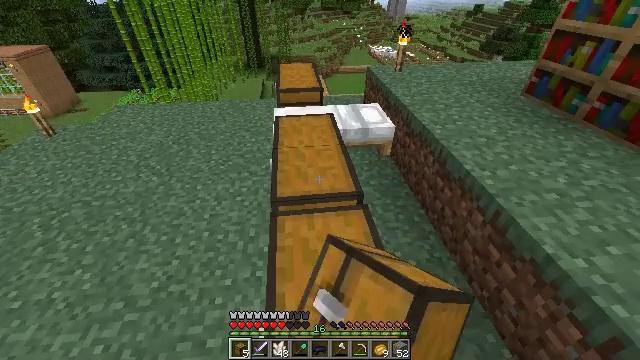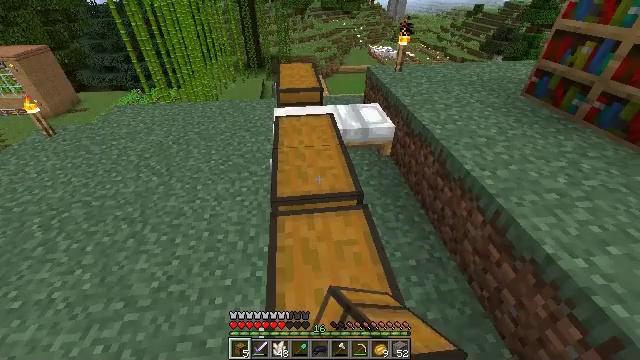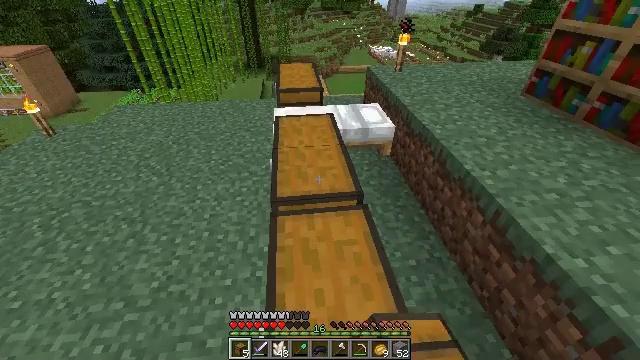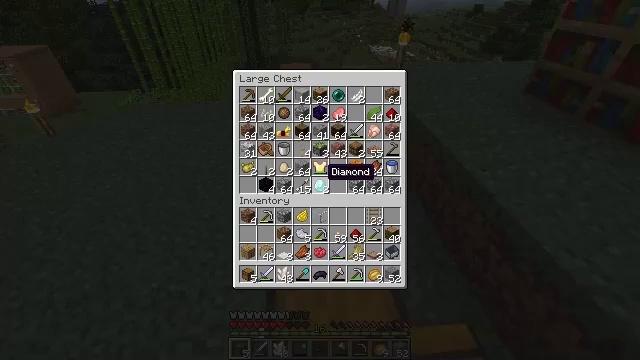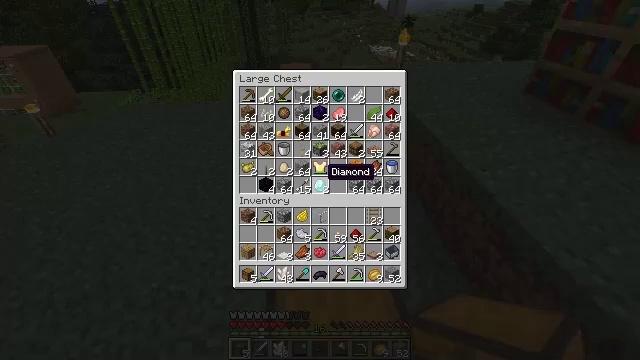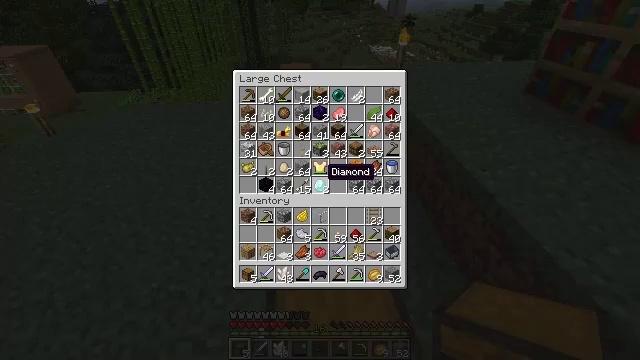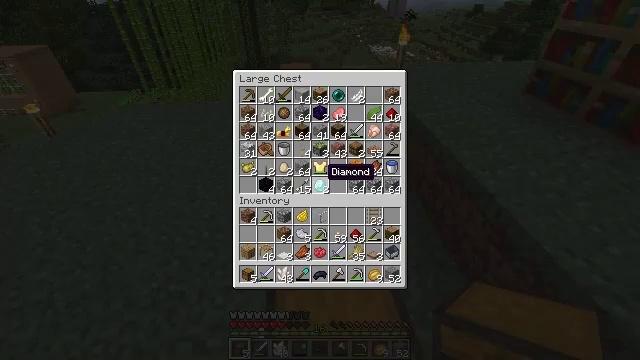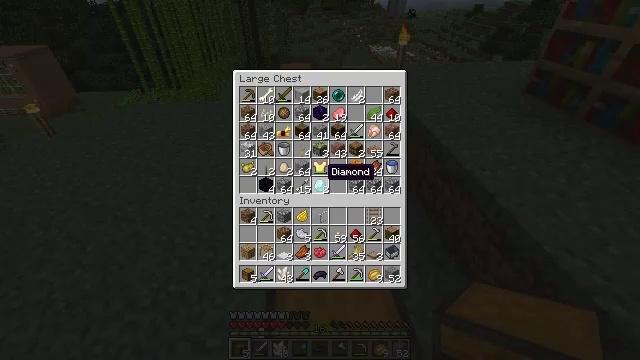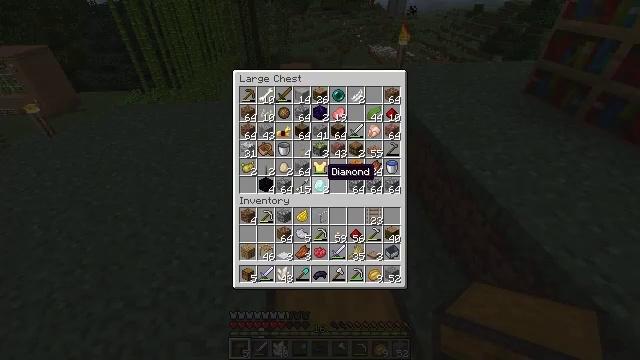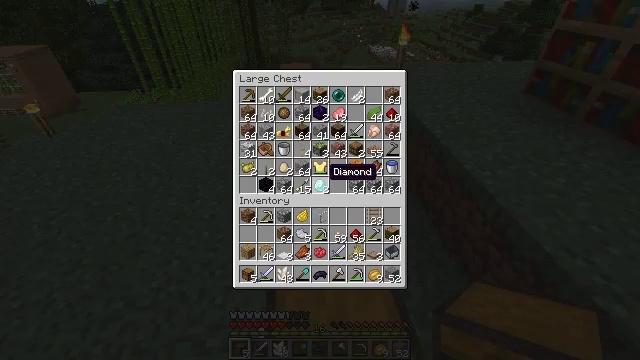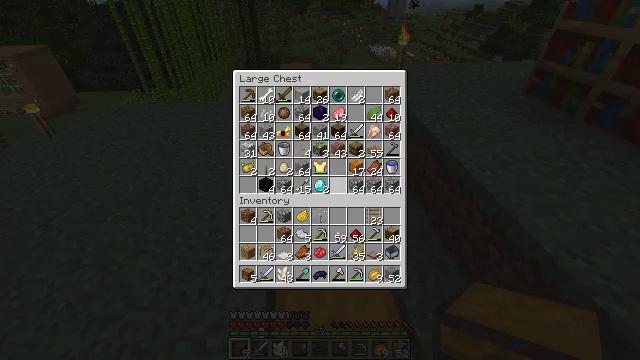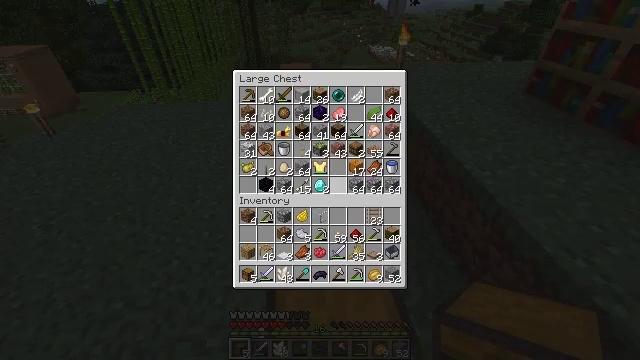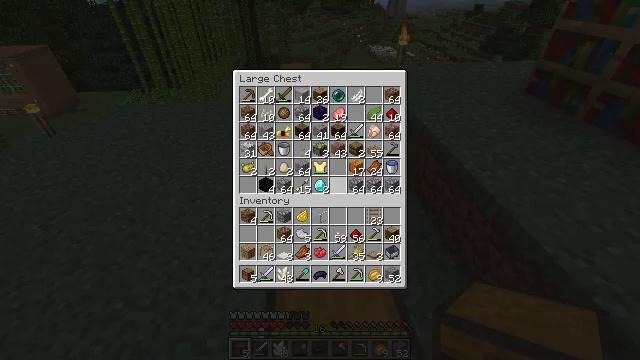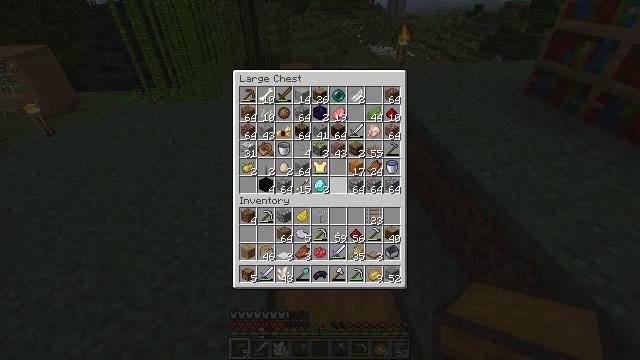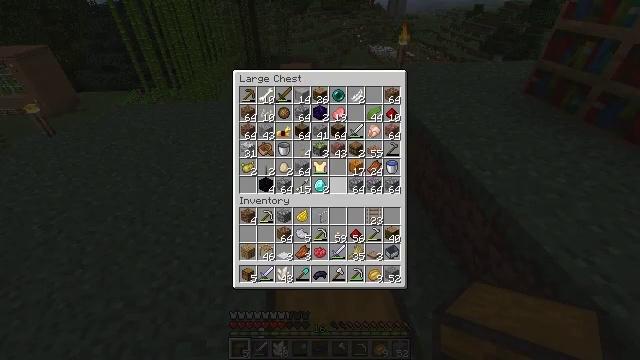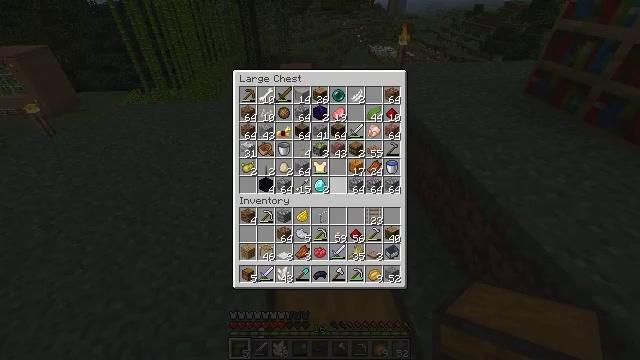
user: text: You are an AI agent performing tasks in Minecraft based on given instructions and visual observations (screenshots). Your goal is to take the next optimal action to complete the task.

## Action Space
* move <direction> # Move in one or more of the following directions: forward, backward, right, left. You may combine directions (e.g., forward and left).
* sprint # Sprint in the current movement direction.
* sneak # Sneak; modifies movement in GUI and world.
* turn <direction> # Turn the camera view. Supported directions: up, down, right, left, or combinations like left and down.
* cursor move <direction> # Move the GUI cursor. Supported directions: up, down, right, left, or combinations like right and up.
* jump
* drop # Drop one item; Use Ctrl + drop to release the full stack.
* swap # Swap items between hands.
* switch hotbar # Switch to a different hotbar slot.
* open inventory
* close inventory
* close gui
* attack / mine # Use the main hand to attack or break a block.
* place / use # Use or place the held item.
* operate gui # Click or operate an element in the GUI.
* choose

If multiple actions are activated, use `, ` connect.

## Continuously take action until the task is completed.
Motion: motion action
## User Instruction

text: Take 5 iron ingots and a chest to craft a hopper.
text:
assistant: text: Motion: no_op
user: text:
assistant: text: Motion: no_op
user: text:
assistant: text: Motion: open gui
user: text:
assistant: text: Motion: no_op
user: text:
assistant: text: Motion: no_op
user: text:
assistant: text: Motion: no_op
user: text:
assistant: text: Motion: no_op
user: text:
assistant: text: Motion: no_op
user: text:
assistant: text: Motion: no_op
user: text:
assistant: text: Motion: cursor move right
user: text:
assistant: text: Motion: cursor move right
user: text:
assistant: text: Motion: no_op
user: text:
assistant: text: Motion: no_op
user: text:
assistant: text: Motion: no_op
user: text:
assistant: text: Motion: no_op
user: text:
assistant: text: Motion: cursor move right
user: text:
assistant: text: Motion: cursor move right
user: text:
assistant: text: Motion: no_op
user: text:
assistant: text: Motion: no_op
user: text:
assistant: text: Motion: no_op
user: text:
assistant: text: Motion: no_op
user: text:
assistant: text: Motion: no_op
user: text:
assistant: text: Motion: no_op
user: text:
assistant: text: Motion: no_op
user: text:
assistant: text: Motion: no_op
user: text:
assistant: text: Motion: no_op
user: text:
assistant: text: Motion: no_op
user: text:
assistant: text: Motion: no_op
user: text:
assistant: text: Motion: no_op
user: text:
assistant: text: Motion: close gui